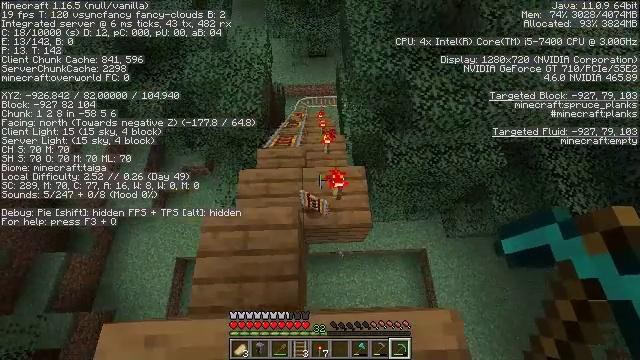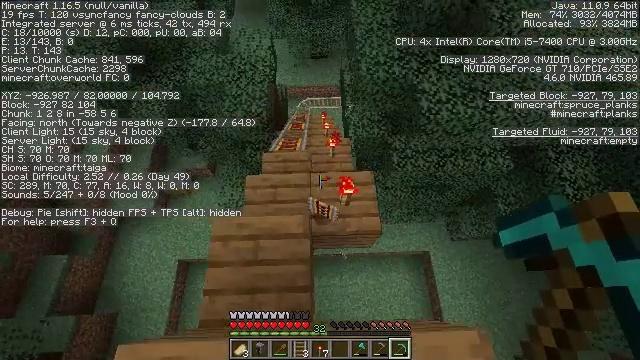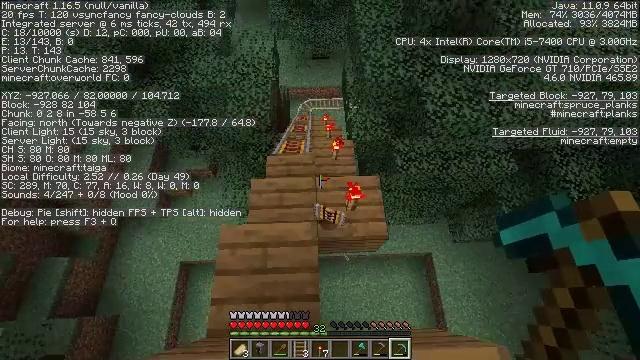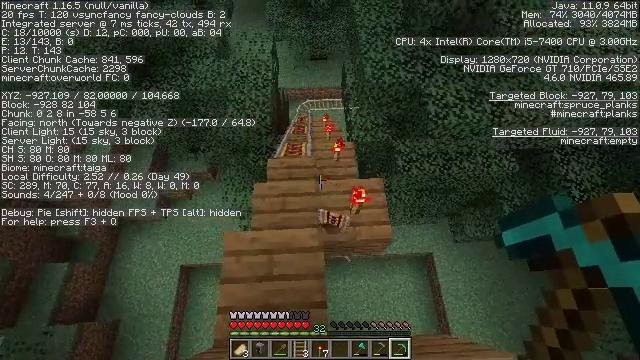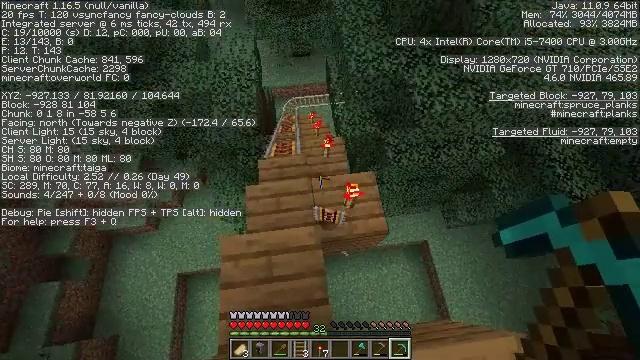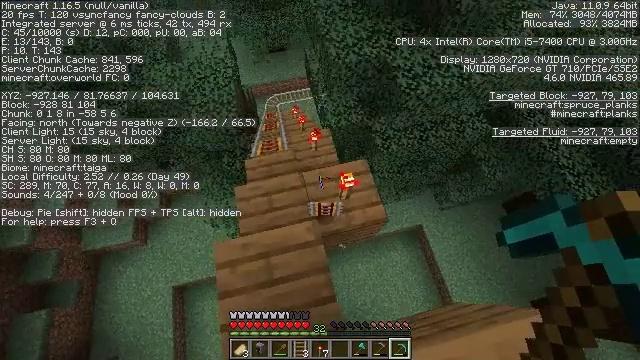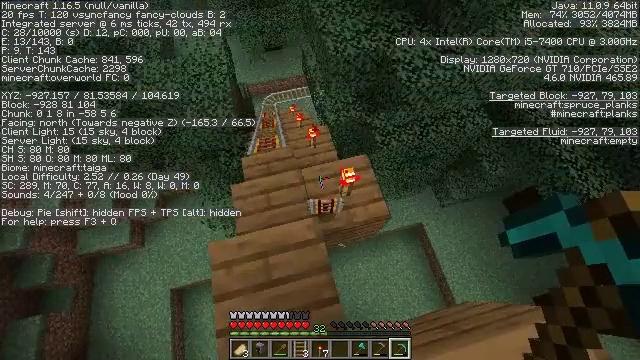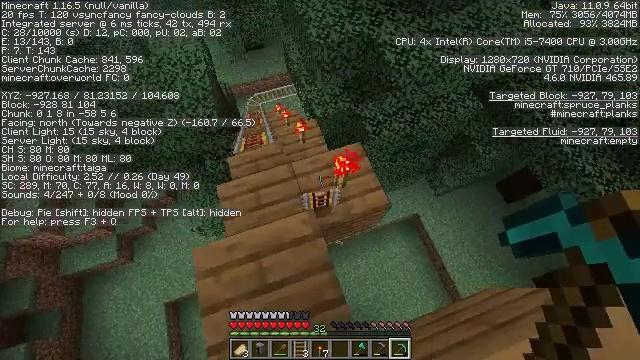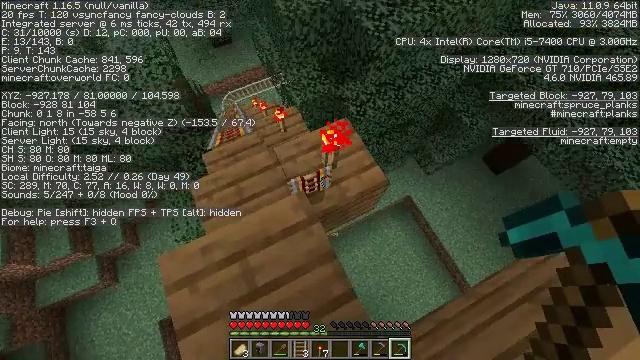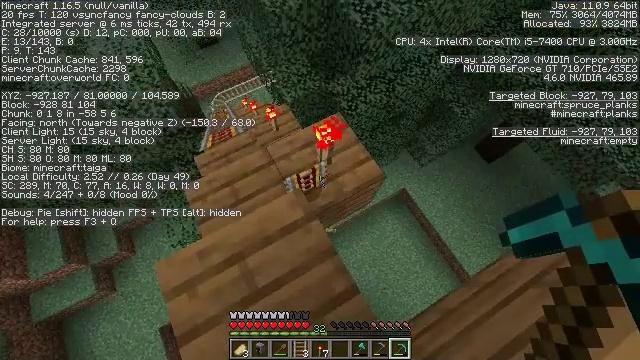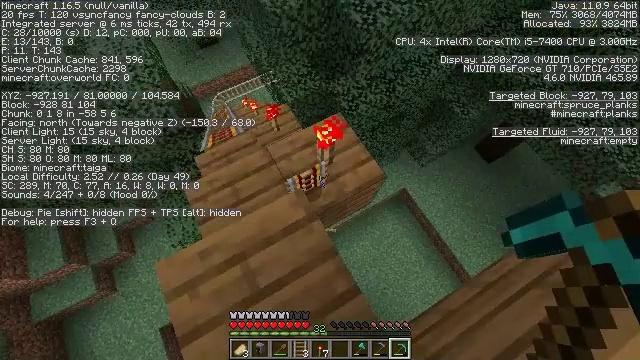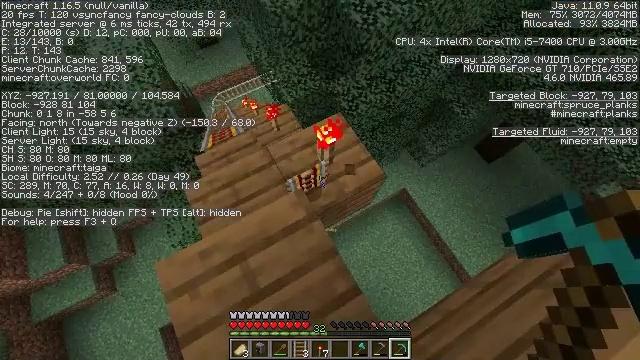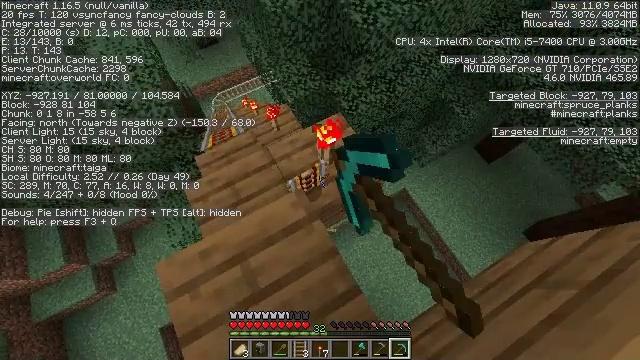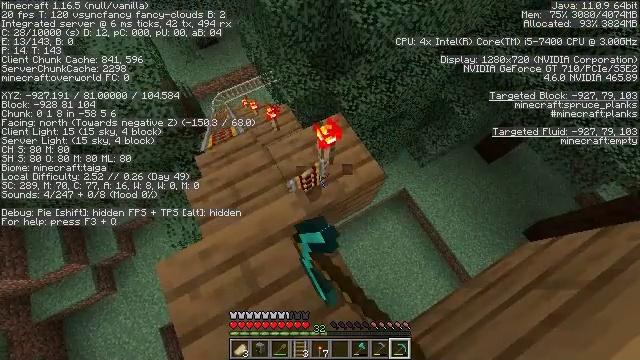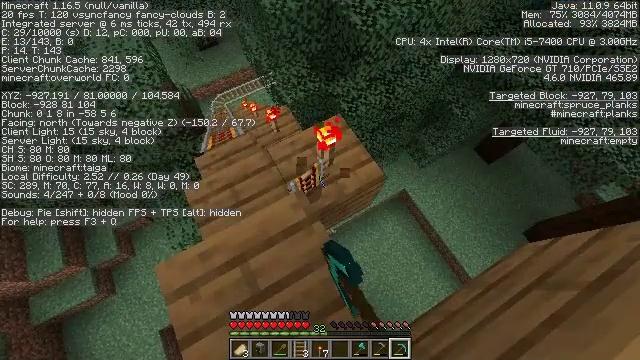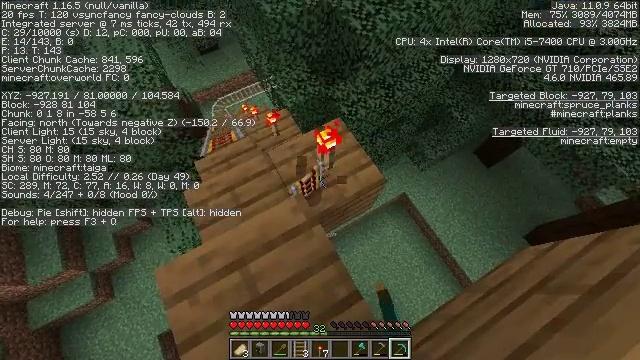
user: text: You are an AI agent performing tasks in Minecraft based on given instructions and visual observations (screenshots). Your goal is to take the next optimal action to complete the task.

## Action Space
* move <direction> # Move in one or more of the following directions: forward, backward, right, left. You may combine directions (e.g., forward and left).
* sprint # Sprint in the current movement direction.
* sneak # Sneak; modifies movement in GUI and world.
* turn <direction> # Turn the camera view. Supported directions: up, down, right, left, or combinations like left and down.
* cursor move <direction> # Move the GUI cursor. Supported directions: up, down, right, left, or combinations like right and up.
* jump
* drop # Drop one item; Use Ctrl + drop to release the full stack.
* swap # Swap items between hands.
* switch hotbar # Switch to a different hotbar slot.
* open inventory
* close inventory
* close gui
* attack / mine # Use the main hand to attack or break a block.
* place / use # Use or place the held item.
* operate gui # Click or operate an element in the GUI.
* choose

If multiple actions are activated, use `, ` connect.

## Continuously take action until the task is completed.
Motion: motion action
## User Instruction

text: Attack the redstone torch to break it.
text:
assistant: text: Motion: move forward and move left
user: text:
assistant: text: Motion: no_op
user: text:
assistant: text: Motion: no_op
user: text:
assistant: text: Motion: turn right
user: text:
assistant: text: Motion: turn right
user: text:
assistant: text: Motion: no_op
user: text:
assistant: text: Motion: turn right
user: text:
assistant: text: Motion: turn right
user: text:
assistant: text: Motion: turn right
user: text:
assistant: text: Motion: no_op
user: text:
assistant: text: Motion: attack / mine
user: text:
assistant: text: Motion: attack / mine
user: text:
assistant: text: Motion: attack / mine
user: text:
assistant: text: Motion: attack / mine
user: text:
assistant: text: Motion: no_op
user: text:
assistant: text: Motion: turn up
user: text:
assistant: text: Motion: no_op
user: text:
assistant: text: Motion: no_op
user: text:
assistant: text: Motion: no_op
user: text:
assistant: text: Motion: move forward
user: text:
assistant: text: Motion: move forward and move left
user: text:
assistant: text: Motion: move forward and move left
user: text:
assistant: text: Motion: move forward, turn right
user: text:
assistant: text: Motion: turn right and down
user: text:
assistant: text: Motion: no_op
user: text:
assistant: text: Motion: attack / mine
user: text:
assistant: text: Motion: attack / mine
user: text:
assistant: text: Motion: attack / mine
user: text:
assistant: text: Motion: no_op
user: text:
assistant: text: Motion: turn right